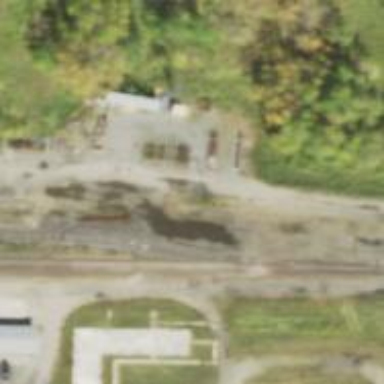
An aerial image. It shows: Railway siding with rails.